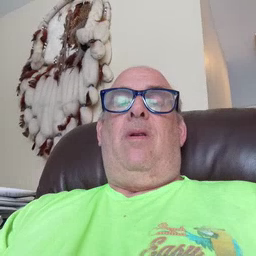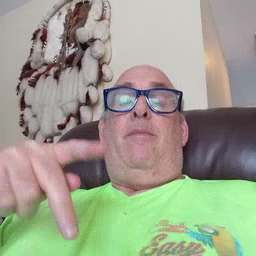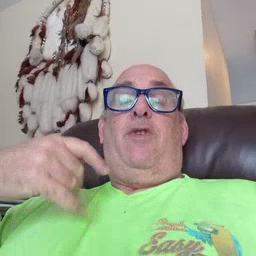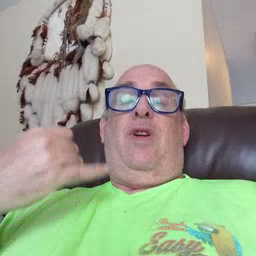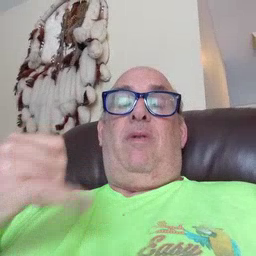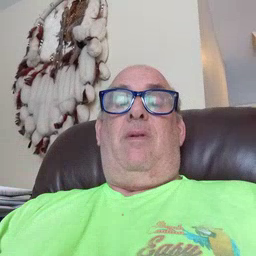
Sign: pajamas